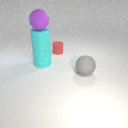
large purple rubber sphere above large cyan rubber cylinder